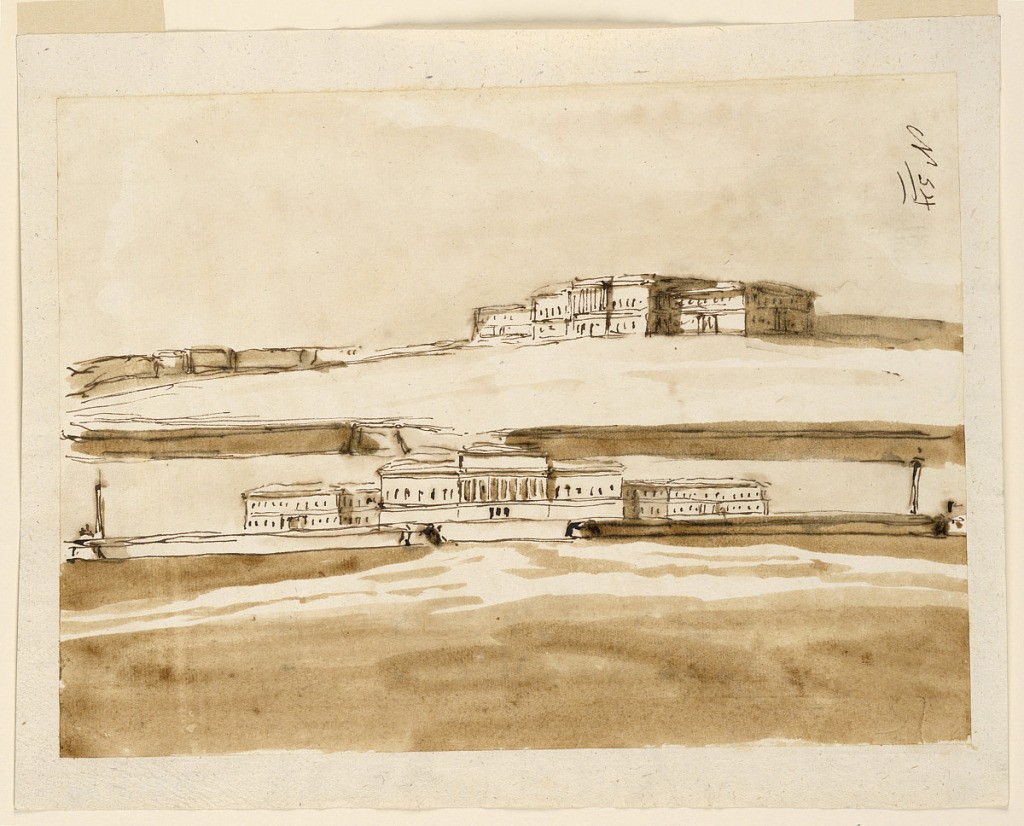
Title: Palace
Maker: Giuseppe Barberi, Italian, 1746–1809
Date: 1792
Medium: Pen and brown ink, brush and brown wash on lined off-white laid paper
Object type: Drawing
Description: Top: Distant corner view of a palace of similar design as -1107, situated on top of a hill at the end of an ovoidal court. Bottom: distant view of a palace of seven sections, a variation of -1107 in an ovoidal court. Monumental columns stand near the lateral ends of the court.